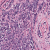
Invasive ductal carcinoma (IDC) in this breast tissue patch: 1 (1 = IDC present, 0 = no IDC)